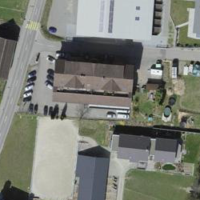
EUNIS habitat code: 55
Species observed at this site:
Chrysosplenium alternifolium